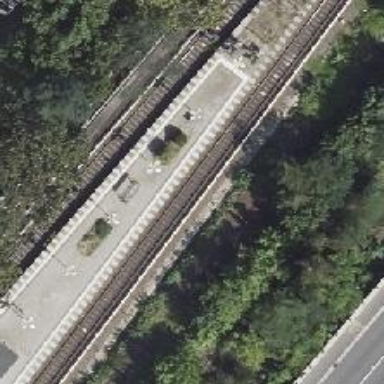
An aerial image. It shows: Light rail stop position on the railway.